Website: home-depot
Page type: delivery-shipping
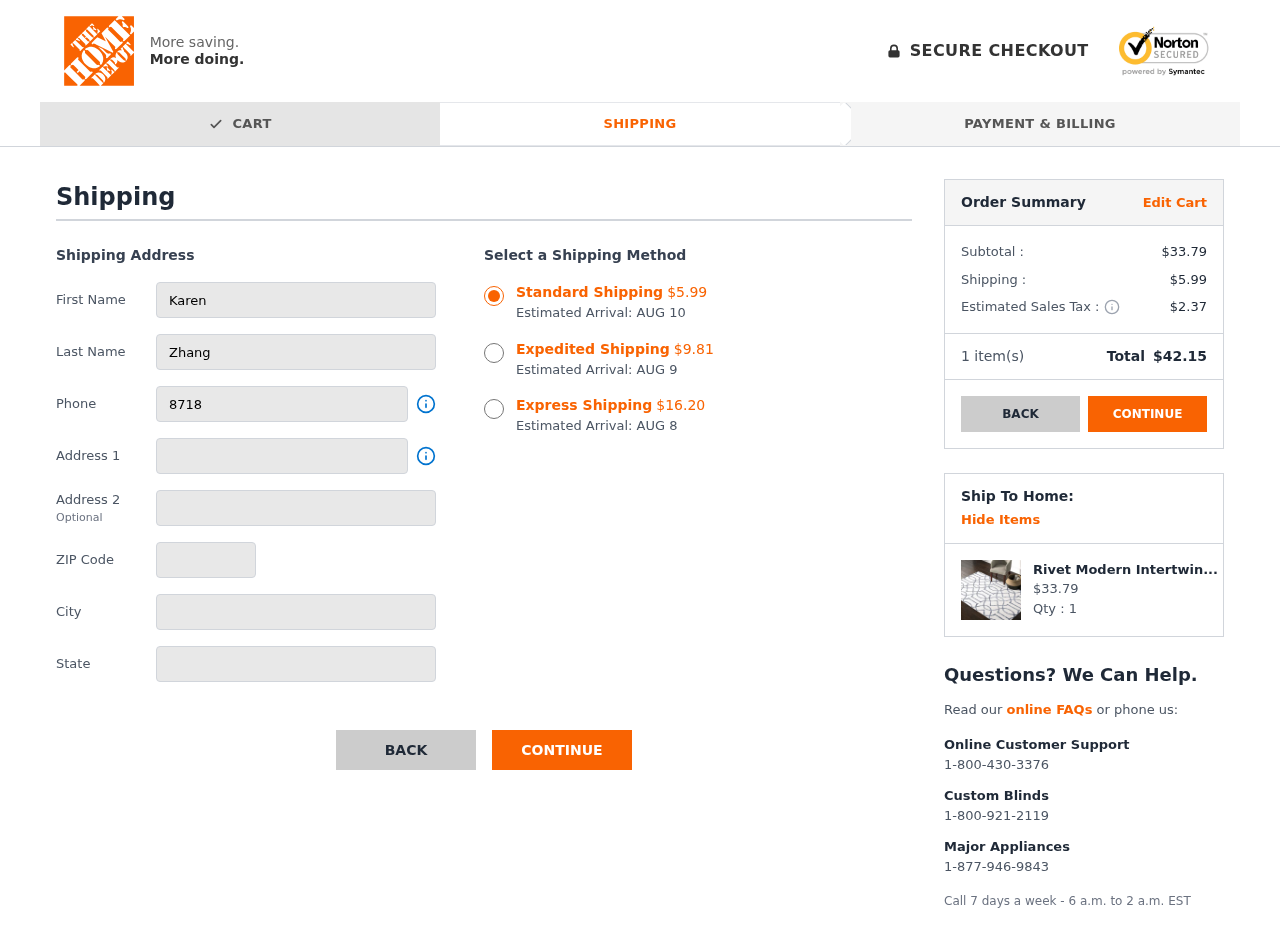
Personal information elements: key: PII_CITY
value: Port Lucasland
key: PII_FIRSTNAME
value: Karen
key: PII_LASTNAME
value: Zhang
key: PII_PHONE
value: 8718992924
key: PII_POSTCODE
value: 16951
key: PII_STATE
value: North Dakota
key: PII_STREET
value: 8823 Charles Corner
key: PII_STREET2
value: Apt. 130
Product elements: key: PRODUCT1_NAME
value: Rivet Modern Intertwined Wool Rug, 5' x 8', Silver
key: PRODUCT1_PRICE
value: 33.79
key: PRODUCT1_QUANTITY
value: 1
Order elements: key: ORDER_SHIPPING_COST_STANDARD
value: $5.99
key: ORDER_DELIVERY_DATE
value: AUG 10
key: ORDER_SHIPPING_COST_EXPEDITED
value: $9.81
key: ORDER_DELIVERY_DATE_EXPEDITED
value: AUG 9
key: ORDER_SHIPPING_COST_EXPRESS
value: $16.20
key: ORDER_DELIVERY_DATE_EXPRESS
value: AUG 8
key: ORDER_SUBTOTAL
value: $33.79
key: ORDER_SHIPPING_COST
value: $5.99
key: ORDER_TAX
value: $2.37
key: ORDER_NUM_ITEMS
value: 1
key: ORDER_TOTAL
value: $42.15